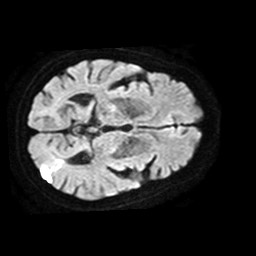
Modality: TRACE
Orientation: axial
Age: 81
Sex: female
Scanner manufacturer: philips
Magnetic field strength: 1.5 T
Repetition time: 3.648 s
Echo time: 0.09255 s